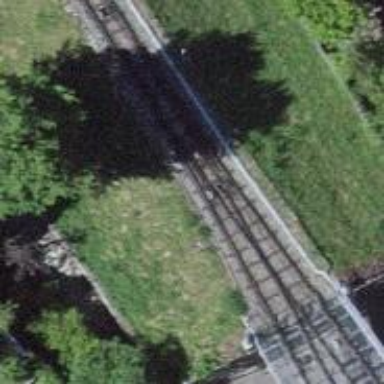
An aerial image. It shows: Funicular railway with one track.